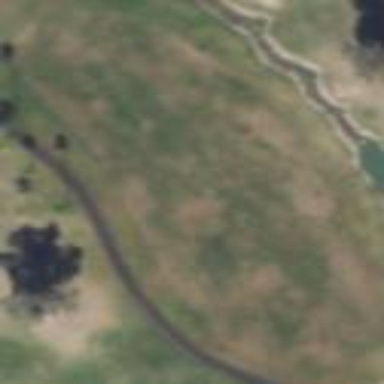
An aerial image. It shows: Lush grass fairway on golf course.